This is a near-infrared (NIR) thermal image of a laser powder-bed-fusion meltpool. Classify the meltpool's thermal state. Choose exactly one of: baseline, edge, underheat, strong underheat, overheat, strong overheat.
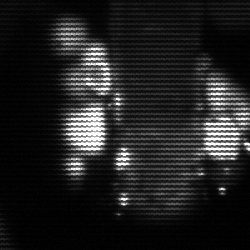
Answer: strong underheat